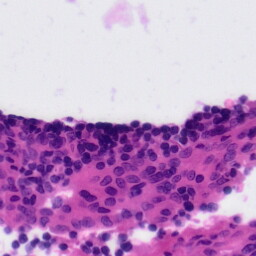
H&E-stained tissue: Tonsil